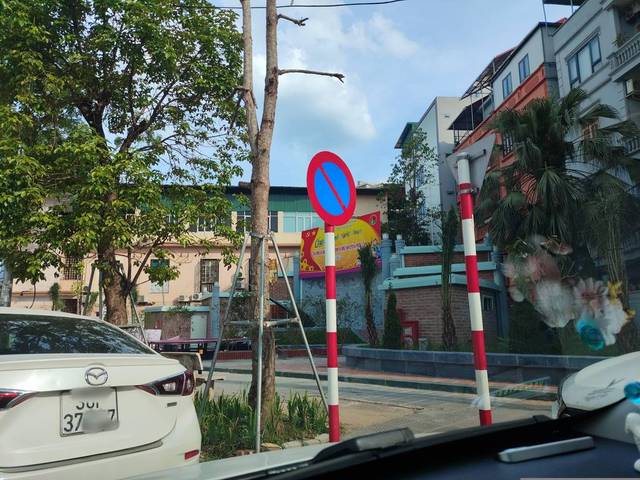
Region: Vietnam
Coordinates: 21.021, 105.806